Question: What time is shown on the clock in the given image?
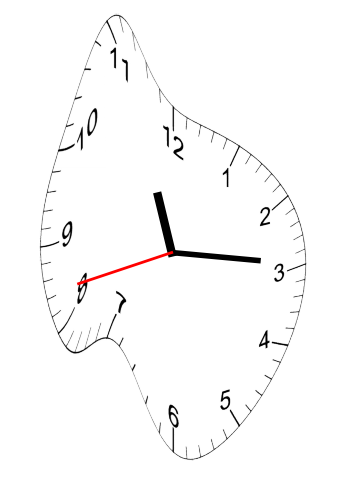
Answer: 11:14:42